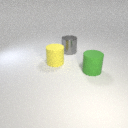
large green rubber cylinder to the right of large gray metal cylinder